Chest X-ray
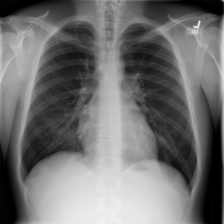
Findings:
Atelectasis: negative
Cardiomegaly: negative
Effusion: negative
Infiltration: negative
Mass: negative
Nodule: negative
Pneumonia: negative
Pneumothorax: negative
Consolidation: negative
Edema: negative
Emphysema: negative
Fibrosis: negative
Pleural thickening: negative
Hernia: negative